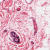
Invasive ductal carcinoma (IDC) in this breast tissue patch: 0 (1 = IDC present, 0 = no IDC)